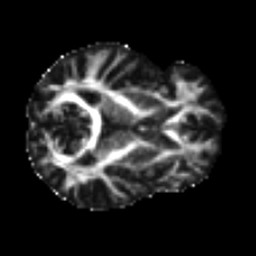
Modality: FA
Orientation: axial
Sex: female
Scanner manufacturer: ge
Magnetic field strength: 3 T
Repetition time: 7 s
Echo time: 0.08 s